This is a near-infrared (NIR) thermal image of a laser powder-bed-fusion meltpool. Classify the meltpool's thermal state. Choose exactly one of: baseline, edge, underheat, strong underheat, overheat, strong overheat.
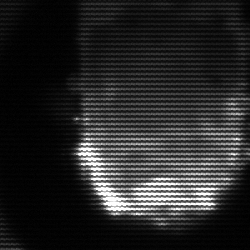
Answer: baseline